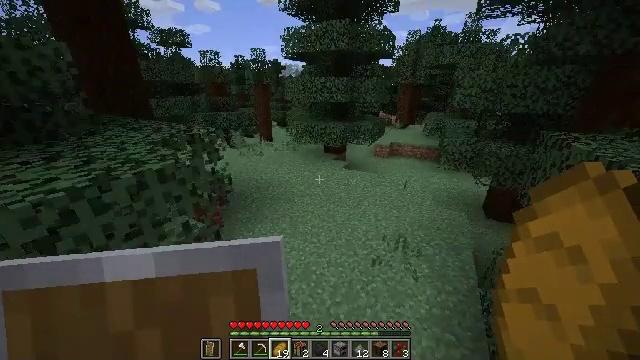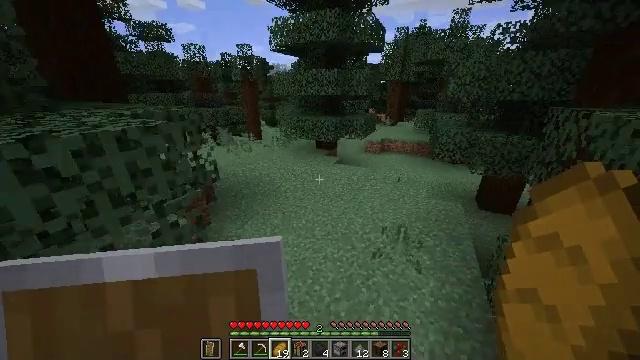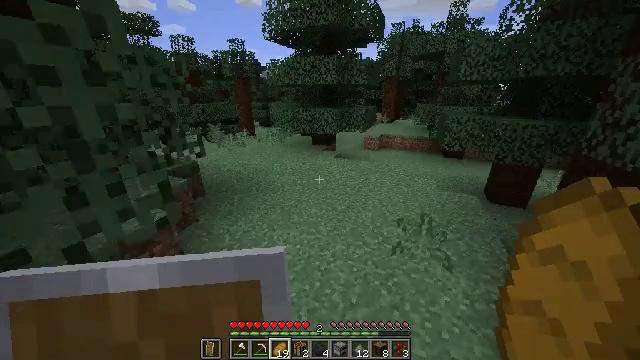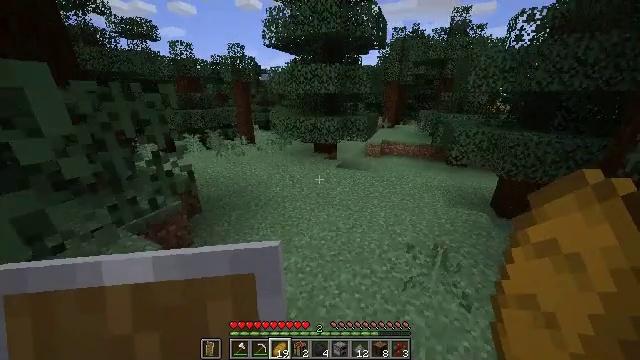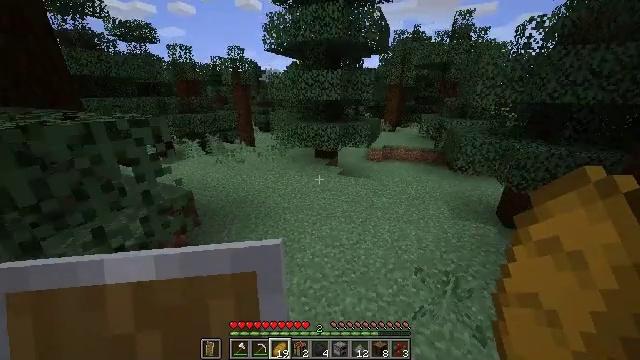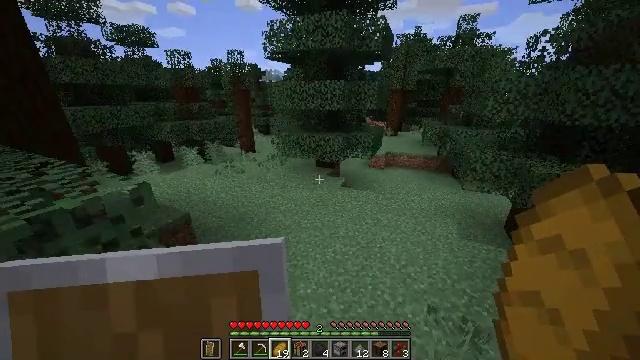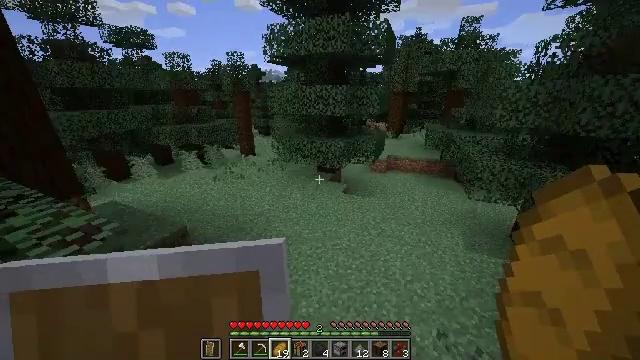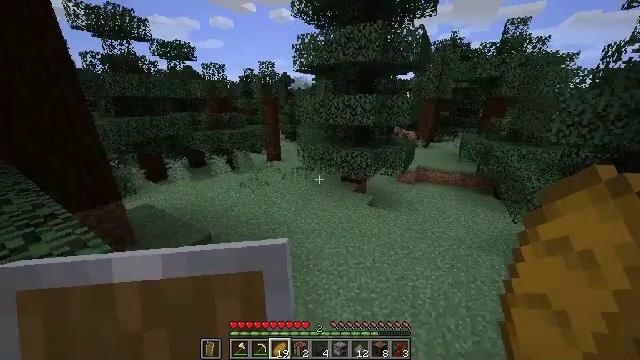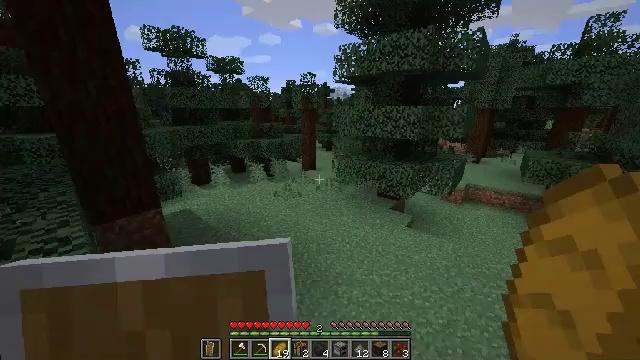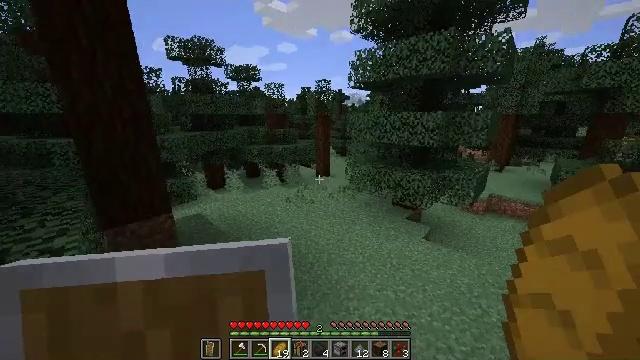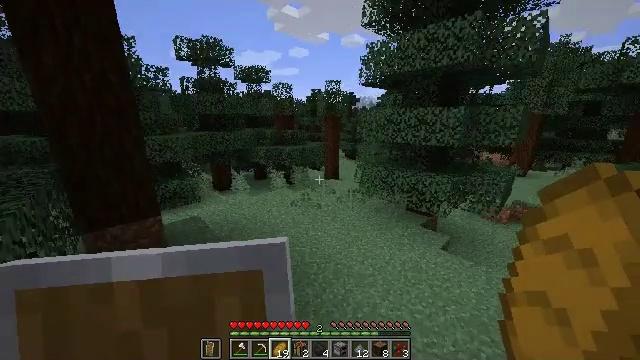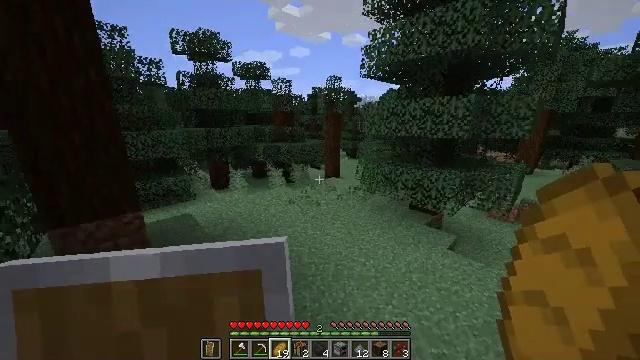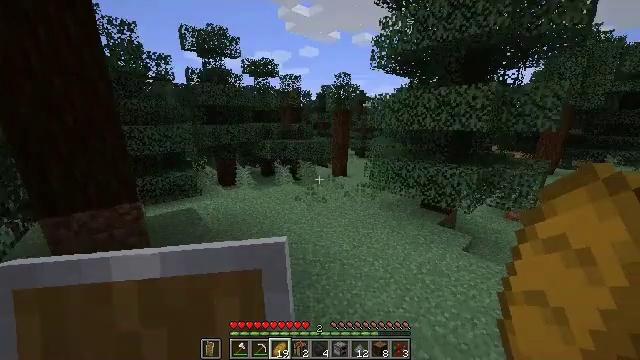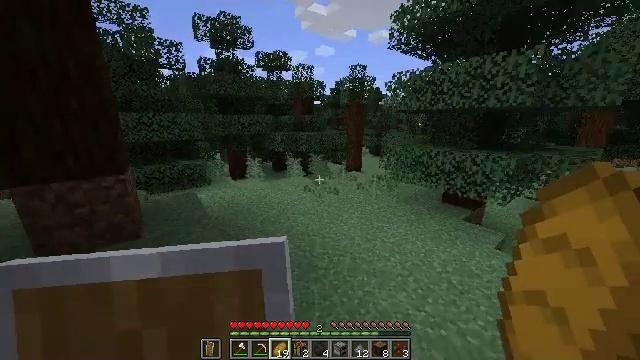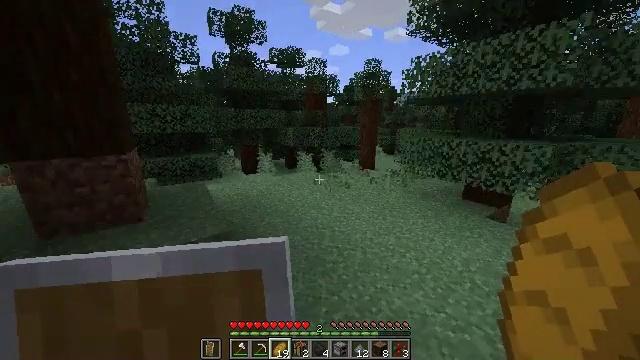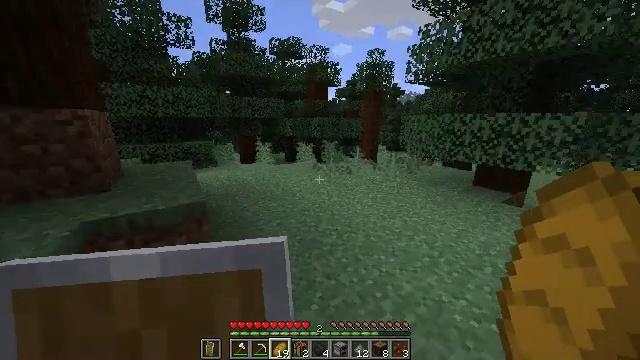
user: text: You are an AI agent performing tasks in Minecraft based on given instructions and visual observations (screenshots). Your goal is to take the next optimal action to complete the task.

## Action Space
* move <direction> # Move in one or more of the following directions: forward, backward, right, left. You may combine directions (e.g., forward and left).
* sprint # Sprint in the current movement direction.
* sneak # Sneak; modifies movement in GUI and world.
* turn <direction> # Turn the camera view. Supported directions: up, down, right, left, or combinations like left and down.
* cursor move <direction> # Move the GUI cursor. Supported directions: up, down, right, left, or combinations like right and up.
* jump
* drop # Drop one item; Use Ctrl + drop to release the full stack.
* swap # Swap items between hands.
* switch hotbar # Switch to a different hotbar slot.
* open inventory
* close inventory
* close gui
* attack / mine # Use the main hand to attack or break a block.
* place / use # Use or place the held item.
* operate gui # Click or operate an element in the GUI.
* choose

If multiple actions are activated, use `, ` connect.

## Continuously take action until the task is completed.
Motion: motion action
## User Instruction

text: Break the purple bed to move it.
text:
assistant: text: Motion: move forward, sprint, turn right, jump
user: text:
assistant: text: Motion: move forward, sprint, turn right, jump
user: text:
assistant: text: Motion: move forward, sprint, jump
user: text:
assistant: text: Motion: move forward, sprint, jump
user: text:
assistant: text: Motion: move forward, sprint, jump
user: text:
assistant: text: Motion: move forward, sprint, jump
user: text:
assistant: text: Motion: move forward, sprint, turn left and up, jump
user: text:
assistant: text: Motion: move forward, sprint, turn left and up, jump
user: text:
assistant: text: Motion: move forward, sprint, turn left and up, jump
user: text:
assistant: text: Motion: move forward, sprint, turn left, jump
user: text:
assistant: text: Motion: move forward, sprint, jump
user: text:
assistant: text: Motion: move forward, sprint, turn left, jump
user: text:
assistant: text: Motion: move forward, sprint, turn left, jump
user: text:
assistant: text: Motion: move forward, sprint, turn left, jump
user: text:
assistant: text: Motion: move forward, sprint, jump
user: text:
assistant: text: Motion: move forward, sprint, turn left, jump
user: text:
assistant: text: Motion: move forward, sprint, turn left, jump
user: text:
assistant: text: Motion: move forward, sprint, turn left, jump
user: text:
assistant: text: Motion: move forward, sprint, turn left, jump
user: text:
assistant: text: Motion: move forward, jump
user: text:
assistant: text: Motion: move forward, jump
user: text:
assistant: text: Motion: move forward, jump
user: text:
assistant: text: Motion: move forward, jump
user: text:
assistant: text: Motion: move forward, jump
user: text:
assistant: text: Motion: move forward, turn right and down, jump, switch to hotbar 1
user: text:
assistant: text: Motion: move forward, turn right and down, jump, switch to hotbar 1
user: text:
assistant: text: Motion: move forward, turn right, jump
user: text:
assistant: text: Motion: move forward, turn right, jump
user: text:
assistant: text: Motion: move forward, turn right, jump
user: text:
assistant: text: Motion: move forward, turn right, jump